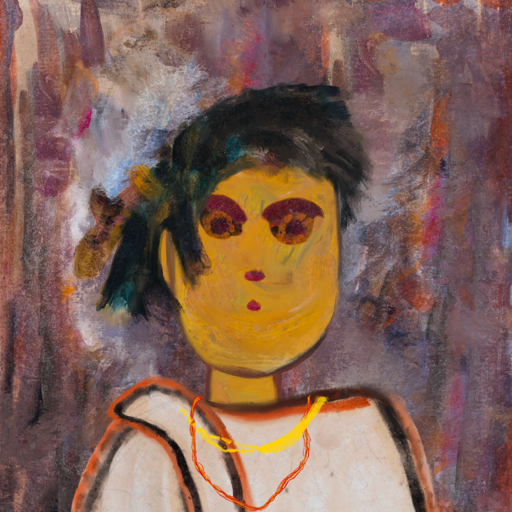
Background: Hypocrite, Head And Neck Front: After_Raid, Face Front: Doll, Bust: Roy_Bahadur, Hair Front: Pipe, Head Accessory: Blank, Second Necklace: Gypsy_Mother_2, Necklace: Irani_1, Baby: Blank